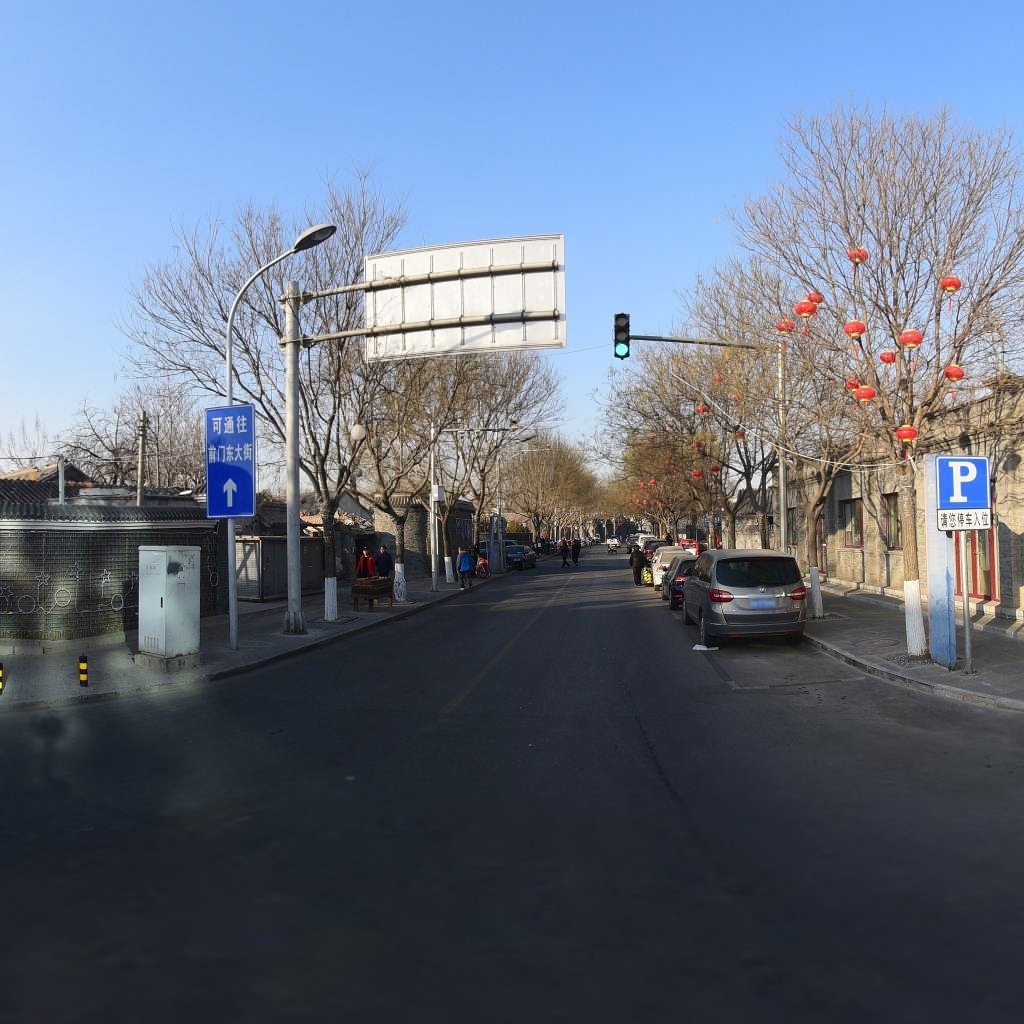
Region: Dongcheng
Road damage annotations: longitudinal crack, manhole cover